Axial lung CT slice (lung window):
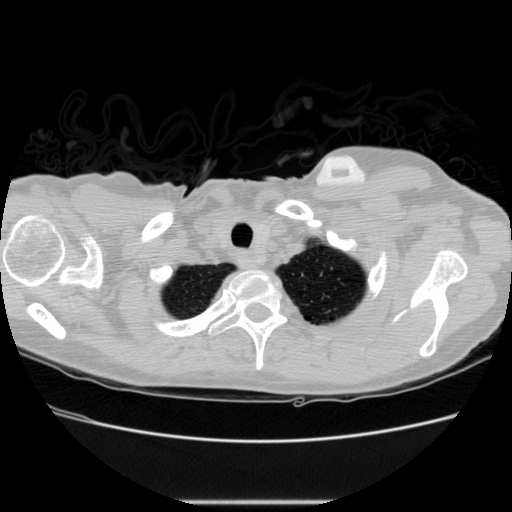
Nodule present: no